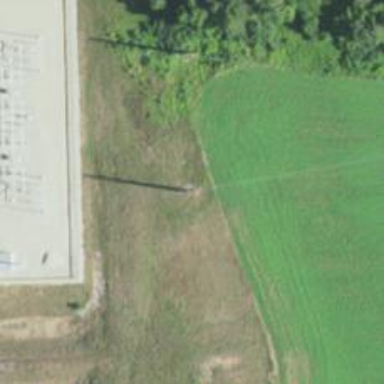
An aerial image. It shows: Power tower.